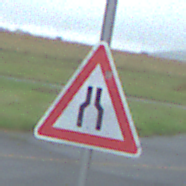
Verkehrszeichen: VerengteFahrbahn
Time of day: Midday
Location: Outdoor (Suburban)
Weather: Overcast
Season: NotSpecified
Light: Natural